Question: Count the number of objects in the diagram.
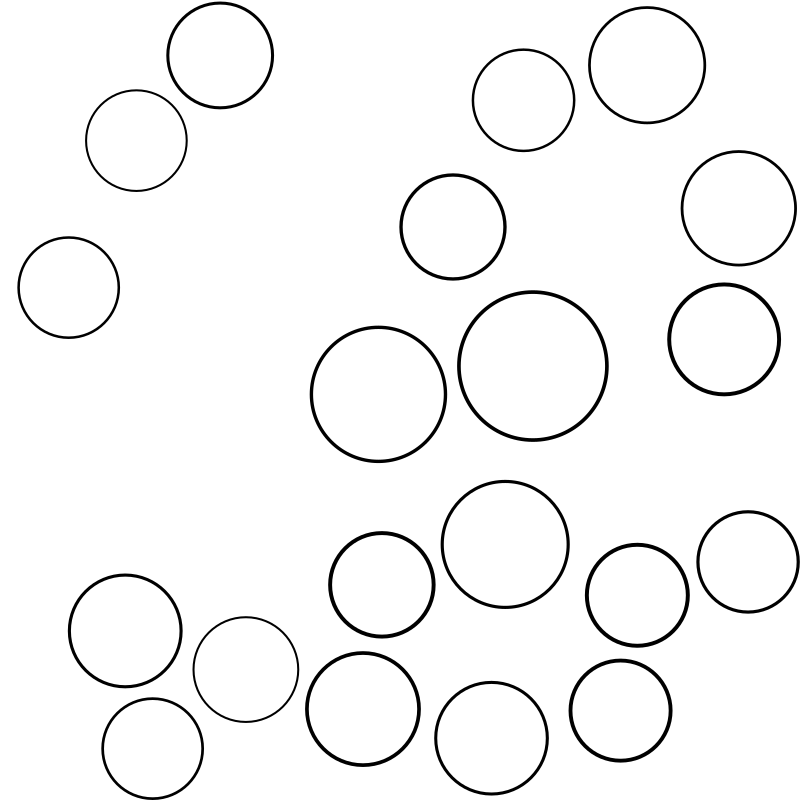
Answer: 20